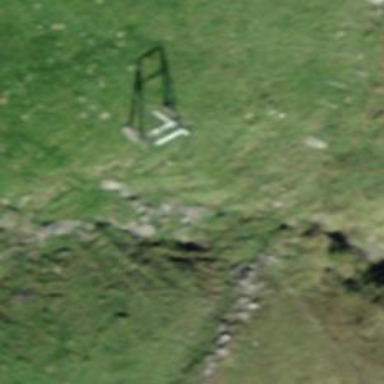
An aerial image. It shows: Pylon for aerialway.